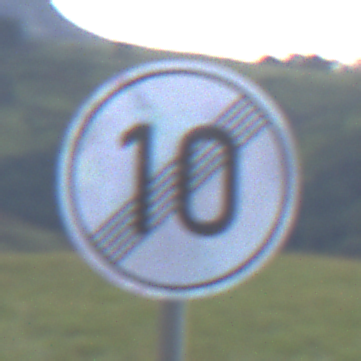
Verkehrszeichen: EndeGeschwindigkeit10
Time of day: SunriseSunset
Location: Outdoor (Nature)
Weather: PartlyCloudy
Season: NotSpecified
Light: Natural